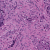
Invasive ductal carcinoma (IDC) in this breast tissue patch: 1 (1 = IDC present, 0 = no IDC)